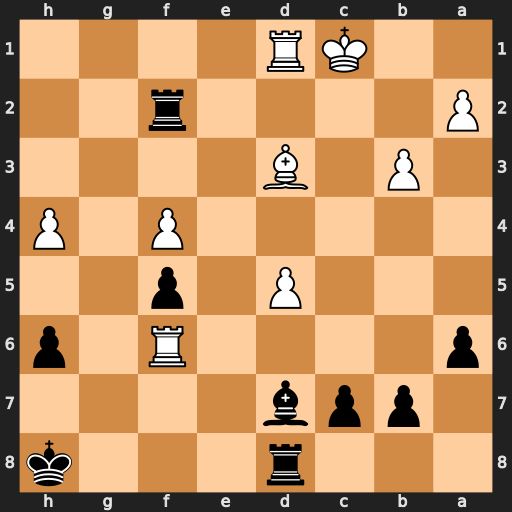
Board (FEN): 3r3k/1ppb4/p4R1p/3P1p2/5P1P/1P1B4/P4r2/2KR4
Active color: b
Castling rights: -
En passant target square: -
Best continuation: Kg7 Rxf5 Bxf5